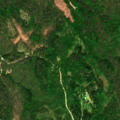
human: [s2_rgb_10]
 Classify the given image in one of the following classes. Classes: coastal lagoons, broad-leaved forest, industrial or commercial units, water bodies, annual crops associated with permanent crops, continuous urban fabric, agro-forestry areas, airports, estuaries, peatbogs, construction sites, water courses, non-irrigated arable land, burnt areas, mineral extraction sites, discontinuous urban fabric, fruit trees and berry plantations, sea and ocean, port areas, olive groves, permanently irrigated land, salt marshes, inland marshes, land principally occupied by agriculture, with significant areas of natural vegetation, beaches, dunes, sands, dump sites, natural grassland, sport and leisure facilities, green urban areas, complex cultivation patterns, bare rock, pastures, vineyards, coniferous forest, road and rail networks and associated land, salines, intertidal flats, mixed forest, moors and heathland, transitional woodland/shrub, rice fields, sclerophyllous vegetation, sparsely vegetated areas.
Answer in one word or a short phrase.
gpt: coniferous forest, mixed forest